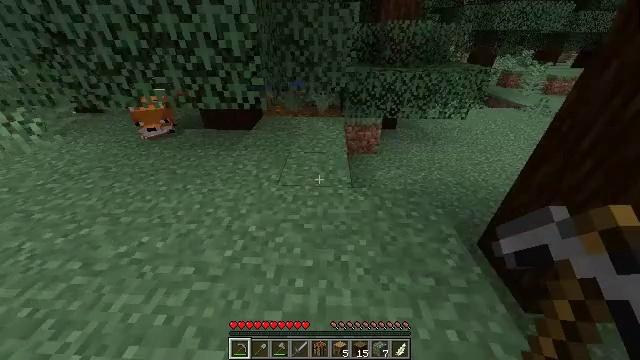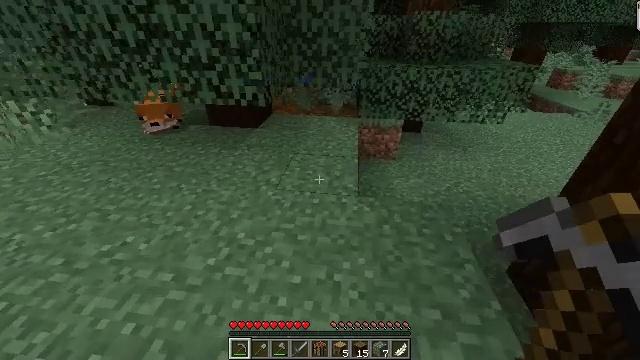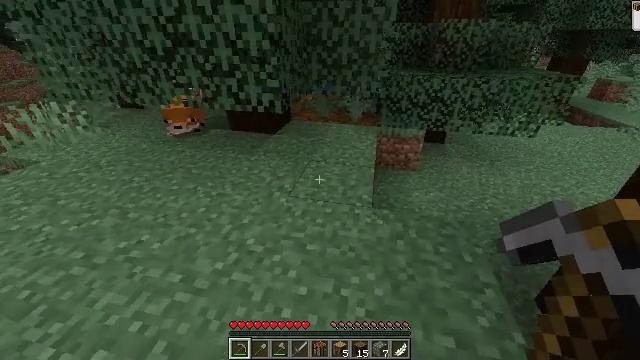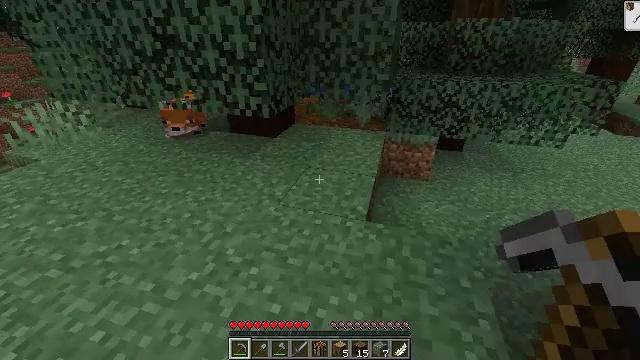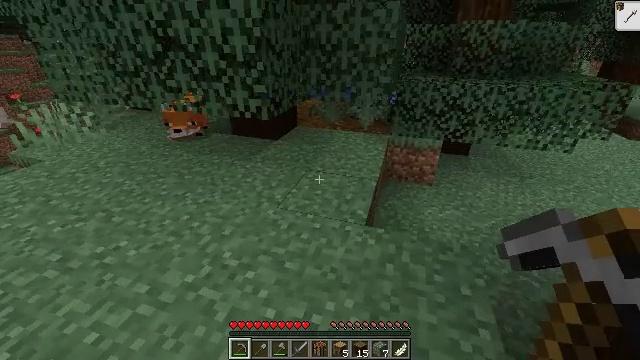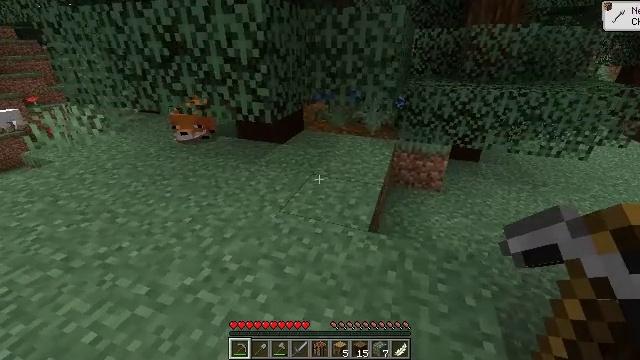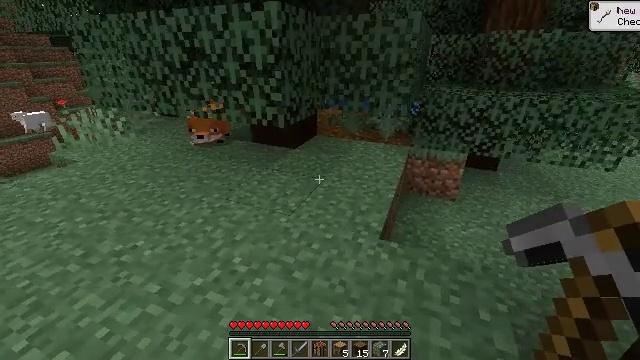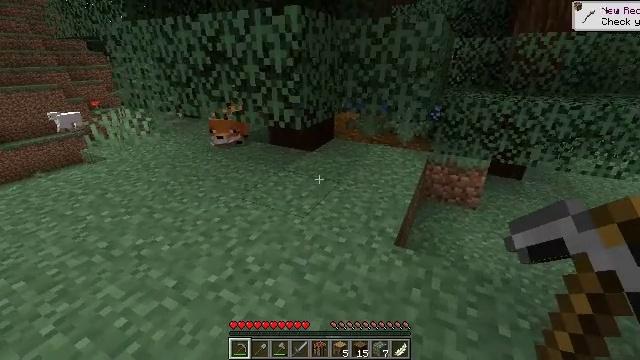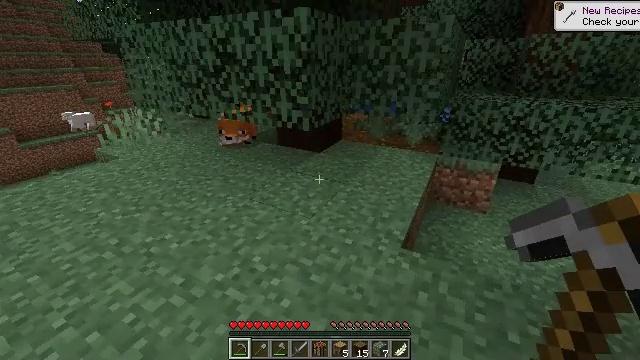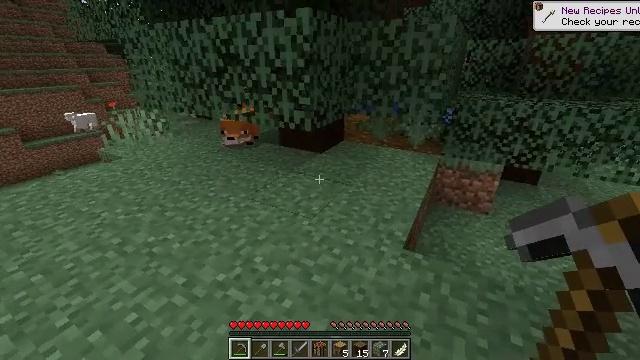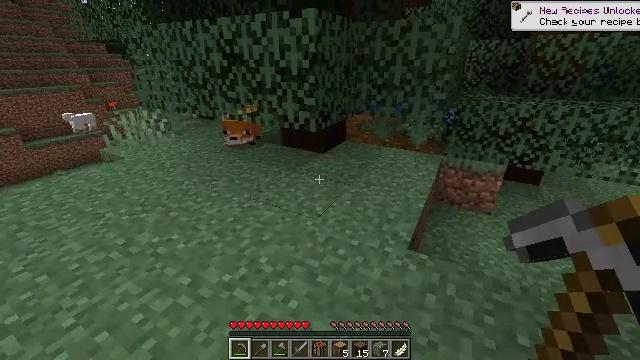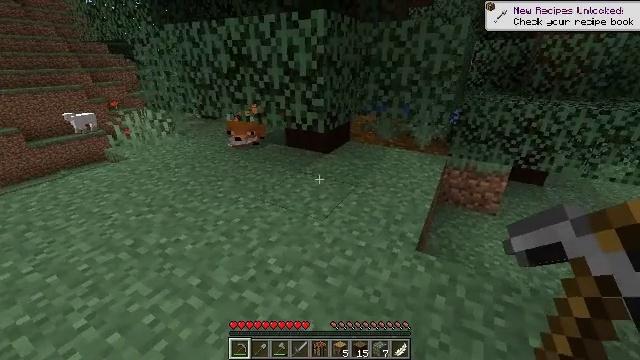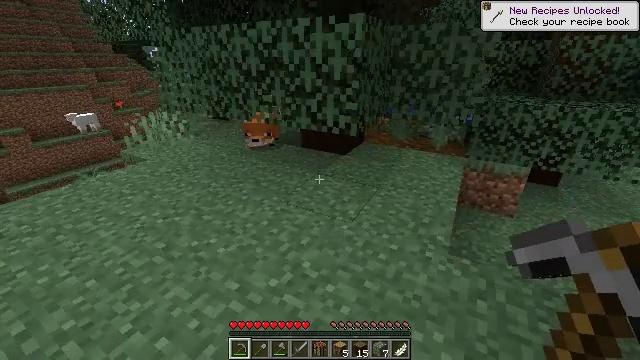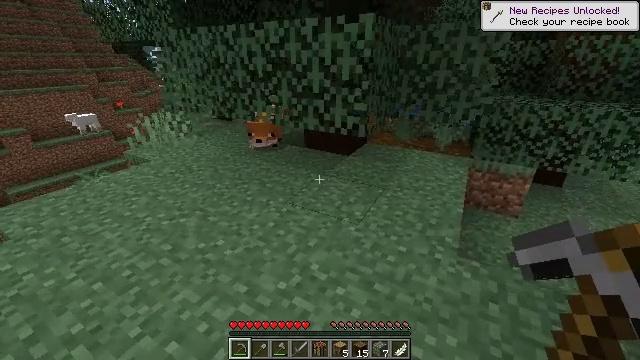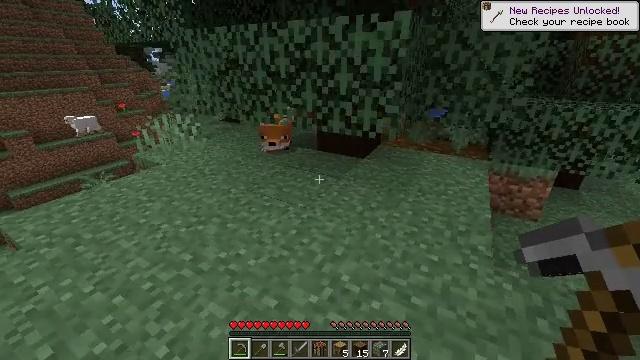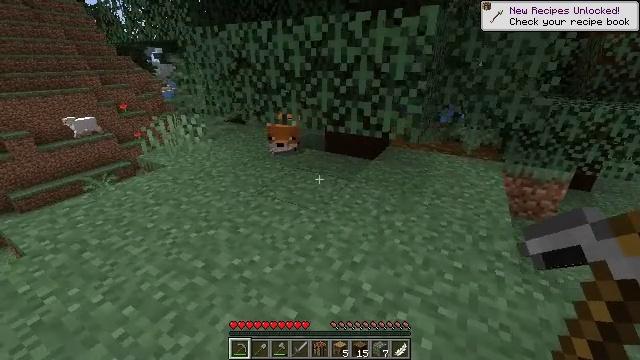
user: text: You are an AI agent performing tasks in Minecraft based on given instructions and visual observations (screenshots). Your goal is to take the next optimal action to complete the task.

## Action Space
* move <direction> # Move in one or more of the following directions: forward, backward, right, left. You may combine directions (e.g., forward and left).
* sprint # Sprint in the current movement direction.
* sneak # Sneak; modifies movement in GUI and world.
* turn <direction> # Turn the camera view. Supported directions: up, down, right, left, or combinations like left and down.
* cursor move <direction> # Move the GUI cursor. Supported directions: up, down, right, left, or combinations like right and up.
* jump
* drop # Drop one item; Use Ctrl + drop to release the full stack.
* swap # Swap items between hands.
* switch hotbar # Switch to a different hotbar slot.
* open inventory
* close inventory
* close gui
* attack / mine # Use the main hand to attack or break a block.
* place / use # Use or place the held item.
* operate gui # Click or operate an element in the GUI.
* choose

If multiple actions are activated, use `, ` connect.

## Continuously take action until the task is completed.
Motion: motion action
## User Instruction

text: Break the sweet berry bush to collect berries.
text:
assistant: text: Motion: move right, turn left and up
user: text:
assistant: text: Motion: move right, turn left and up
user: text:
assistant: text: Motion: turn left and up
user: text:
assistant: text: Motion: turn left
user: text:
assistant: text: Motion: turn left and up
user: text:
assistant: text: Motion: turn left and up
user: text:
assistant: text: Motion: turn left
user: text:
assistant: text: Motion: turn left
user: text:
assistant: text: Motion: no_op
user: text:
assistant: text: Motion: move left
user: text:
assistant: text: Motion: move left
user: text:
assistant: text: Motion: move left
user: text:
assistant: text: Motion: move forward and move left
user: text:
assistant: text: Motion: move forward and move left
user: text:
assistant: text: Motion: move forward and move left
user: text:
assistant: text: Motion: move forward and move left
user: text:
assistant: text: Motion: move forward and move left
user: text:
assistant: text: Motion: move forward and move left
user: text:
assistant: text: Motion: move forward and move left
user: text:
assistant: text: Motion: move forward and move left
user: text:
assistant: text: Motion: move forward and move right
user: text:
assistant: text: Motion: move forward and move right
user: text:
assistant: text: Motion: move forward and move right
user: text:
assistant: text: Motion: move forward and move right, turn right
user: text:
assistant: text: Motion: move forward and move right, turn right and up
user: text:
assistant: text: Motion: move forward and move right, turn right and up
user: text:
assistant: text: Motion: move forward and move right, turn right and up
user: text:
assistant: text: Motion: move forward and move right, turn right
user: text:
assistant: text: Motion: move forward and move right
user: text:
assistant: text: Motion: move forward and move right